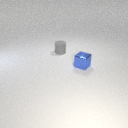
small blue metal cube in front of small gray rubber cylinder